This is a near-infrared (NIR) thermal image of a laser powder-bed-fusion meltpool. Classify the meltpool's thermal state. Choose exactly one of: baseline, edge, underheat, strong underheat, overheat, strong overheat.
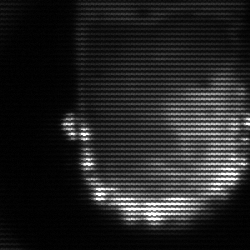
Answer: baseline